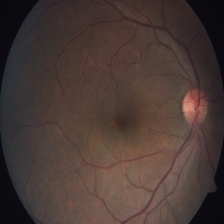
Diabetic retinopathy grade: Severe